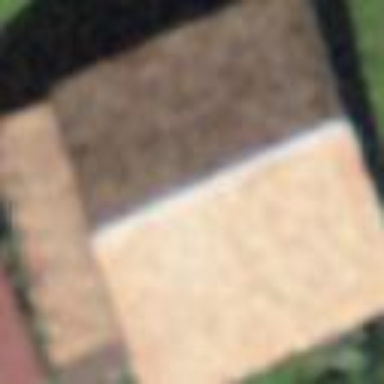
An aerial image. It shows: Barn.